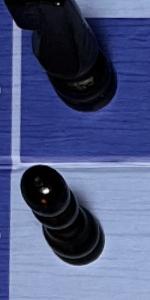
Label: Pawn_Black